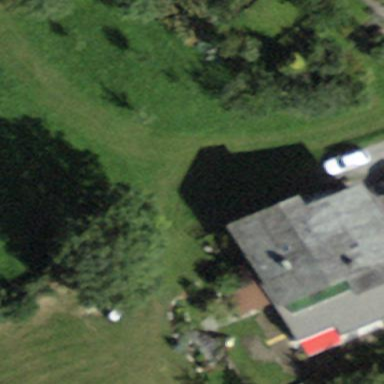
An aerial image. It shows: Stable building.